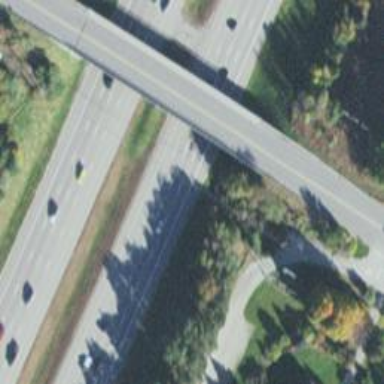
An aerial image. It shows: Bridge with beam structure.